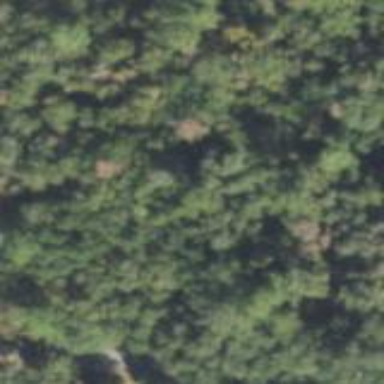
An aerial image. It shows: Mixed woodland area with various types of leaves.